Question: How powerful are android XML based drawables?
I'm really wondering if it is possible to replace semi-complex bitmap assets, such as the following arrow icons, using only xml shapes.

So far I haven't seen many good example of anything other than basic shapes. I know '<layer-list>' can be used to combine shapes, but I've had a difficult time working with them. Particularly, relative sizing and offsets of shapes with '<layer-list>' does not seem to work well.
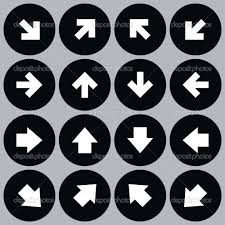
Answer: Yes, you can, but .
But you could use files (you'll need a 3rd party library, like <URL>, instead.
Or you can use <URL> , since TTF fonts are vectorial, by definition.
are supported by the Android standard font, so you might want to use a free specialized , such as <URL>
Mark asked for it, so...
OK, This guy shows a tricky way to do arrow shapes via XML:
<URL>
For future memory (OK, for myself):
These are the keywords I entered in Google:
'android arrow xml drawables'
and (as a secondary search):
'android triangular xml drawables'
In case the first example isn't enough.